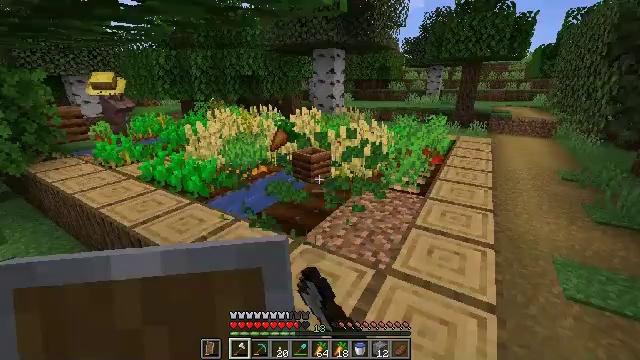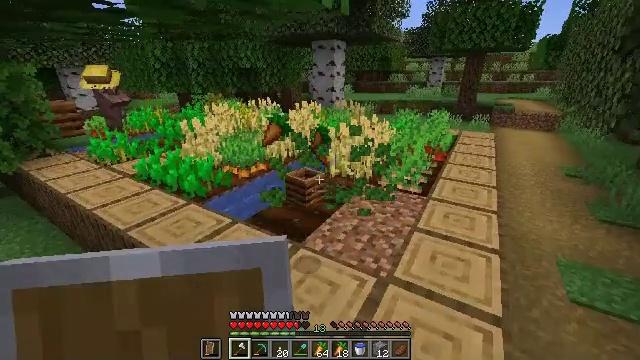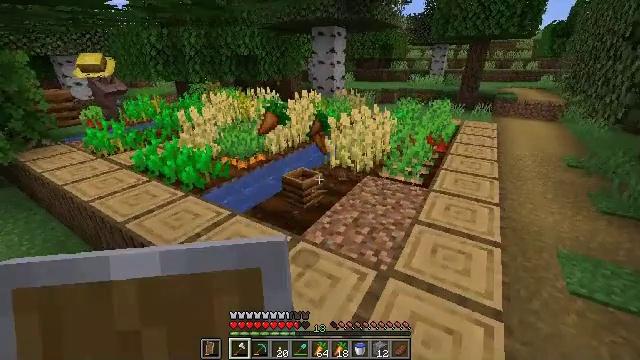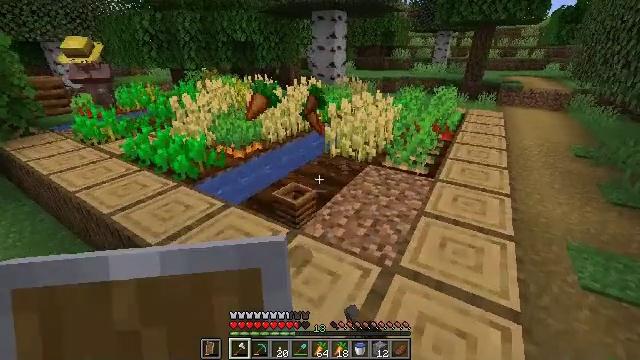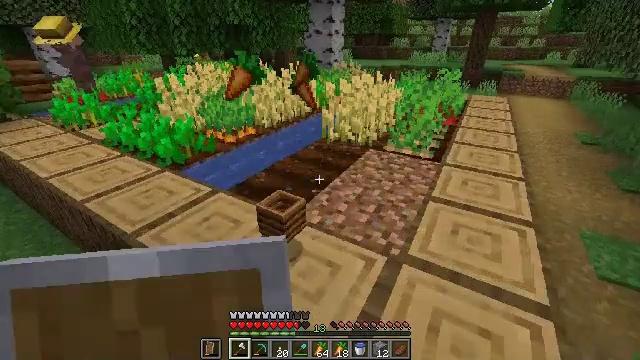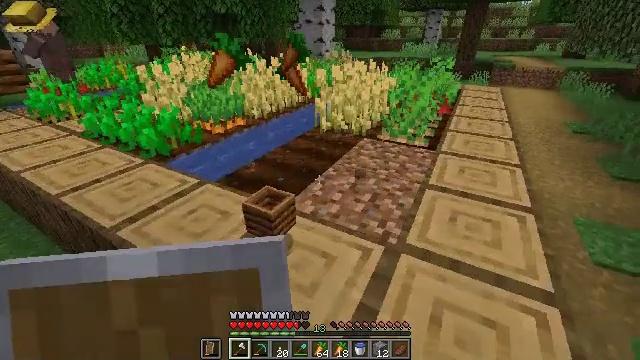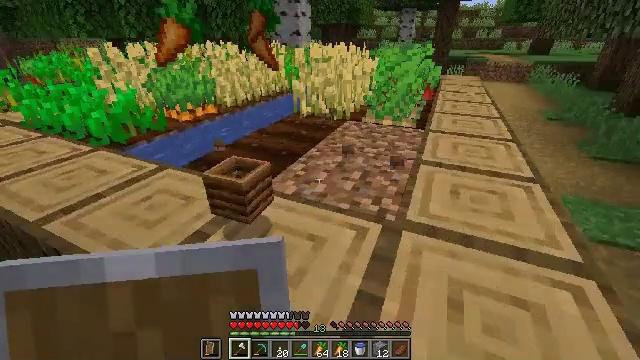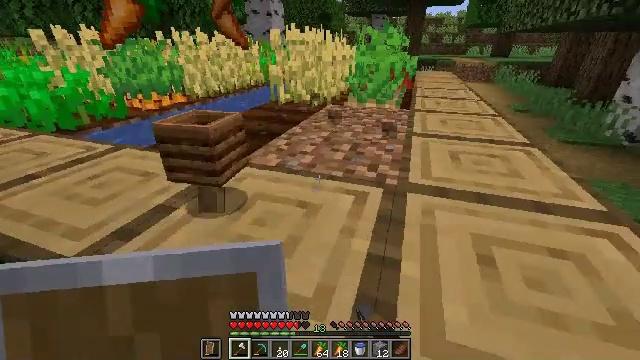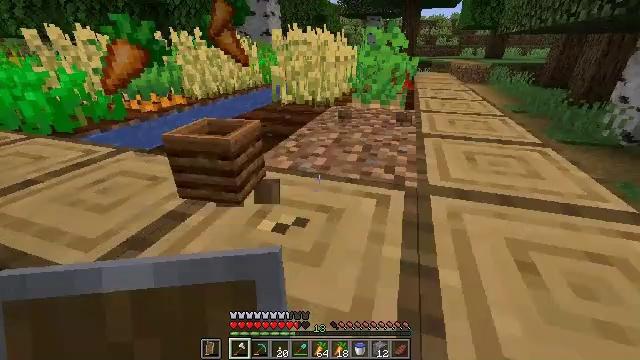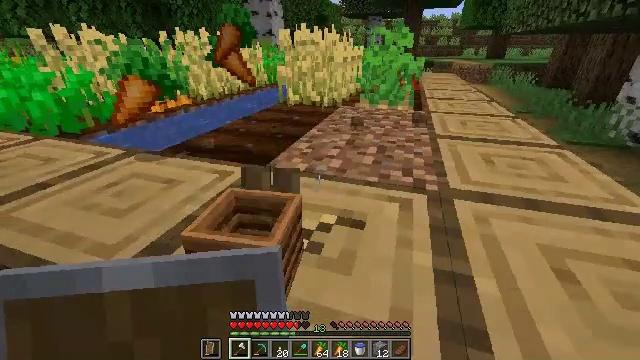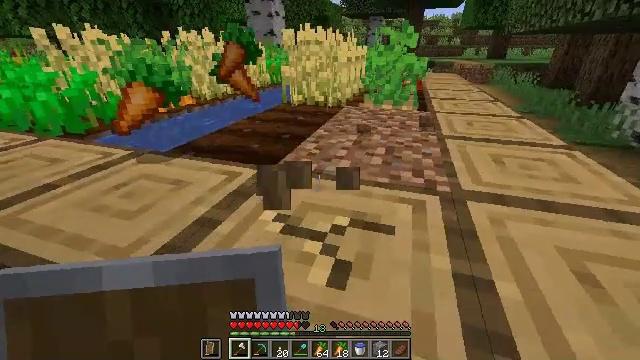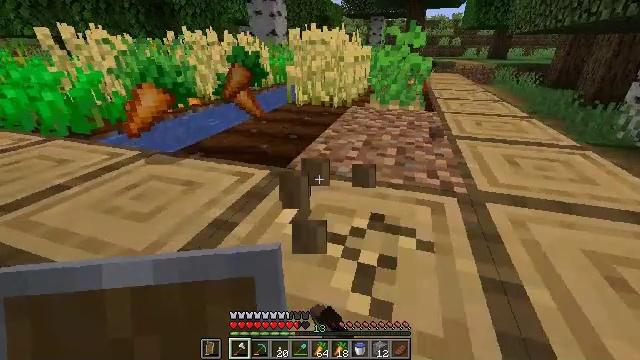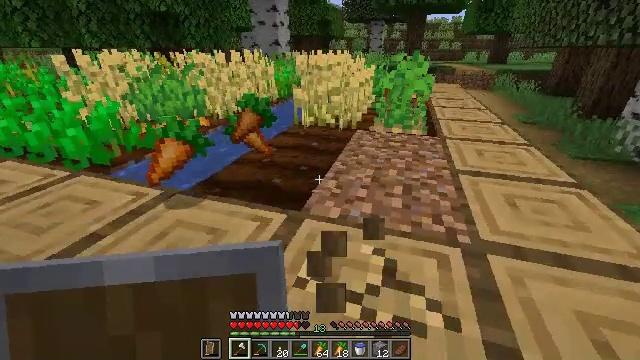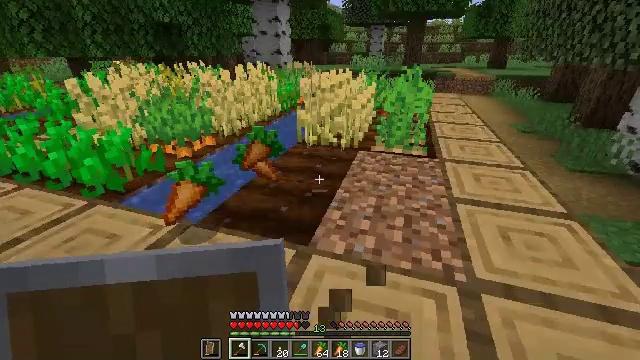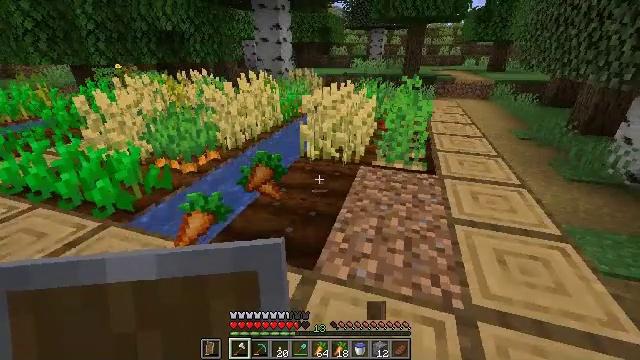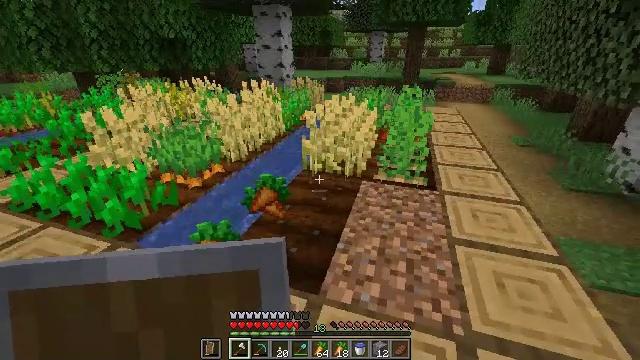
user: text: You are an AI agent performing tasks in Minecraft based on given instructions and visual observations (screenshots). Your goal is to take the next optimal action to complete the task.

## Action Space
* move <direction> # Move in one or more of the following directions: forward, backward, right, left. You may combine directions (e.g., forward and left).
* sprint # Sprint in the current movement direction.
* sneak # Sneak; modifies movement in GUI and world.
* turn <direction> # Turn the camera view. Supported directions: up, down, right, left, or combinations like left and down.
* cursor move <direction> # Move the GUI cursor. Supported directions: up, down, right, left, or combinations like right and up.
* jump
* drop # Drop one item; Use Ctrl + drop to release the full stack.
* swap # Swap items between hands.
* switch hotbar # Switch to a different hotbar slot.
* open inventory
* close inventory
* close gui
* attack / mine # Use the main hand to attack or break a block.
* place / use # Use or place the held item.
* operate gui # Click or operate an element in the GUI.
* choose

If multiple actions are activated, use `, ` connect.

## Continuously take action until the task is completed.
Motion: motion action
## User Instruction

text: Gather wheat by left-clicking on it.
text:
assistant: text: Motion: move forward, turn down, attack / mine, jump
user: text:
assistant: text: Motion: move forward, turn down, attack / mine
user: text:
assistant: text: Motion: move forward, turn down, attack / mine
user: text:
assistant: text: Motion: move forward, turn down, attack / mine
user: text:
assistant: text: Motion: move forward, turn right and down, attack / mine
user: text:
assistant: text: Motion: move forward, turn right, attack / mine
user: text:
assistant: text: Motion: move forward, turn right and up, attack / mine
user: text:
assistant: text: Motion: move forward, turn right, attack / mine
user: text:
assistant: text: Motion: move forward, attack / mine
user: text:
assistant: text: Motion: move forward, attack / mine
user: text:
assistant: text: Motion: move forward, attack / mine
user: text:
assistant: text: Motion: move forward, attack / mine, jump
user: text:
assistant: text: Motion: move forward, jump
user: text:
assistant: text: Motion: move forward, jump
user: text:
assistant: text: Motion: move forward, jump
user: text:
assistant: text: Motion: move forward, jump
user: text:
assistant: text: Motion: move forward, jump
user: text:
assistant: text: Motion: move forward
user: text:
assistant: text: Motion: move forward, turn right
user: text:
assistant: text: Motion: move forward, turn right and down, attack / mine
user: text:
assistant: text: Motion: move forward, turn right, attack / mine
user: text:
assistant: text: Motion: move forward, attack / mine
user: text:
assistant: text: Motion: move forward, turn right, attack / mine
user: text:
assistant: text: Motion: move forward, turn right and up, attack / mine
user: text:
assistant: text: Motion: move forward, turn right, attack / mine
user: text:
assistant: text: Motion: move forward, attack / mine
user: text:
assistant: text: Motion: move forward, attack / mine
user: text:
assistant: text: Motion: move forward, attack / mine
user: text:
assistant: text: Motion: attack / mine